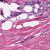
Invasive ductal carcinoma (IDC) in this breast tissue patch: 1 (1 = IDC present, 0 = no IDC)